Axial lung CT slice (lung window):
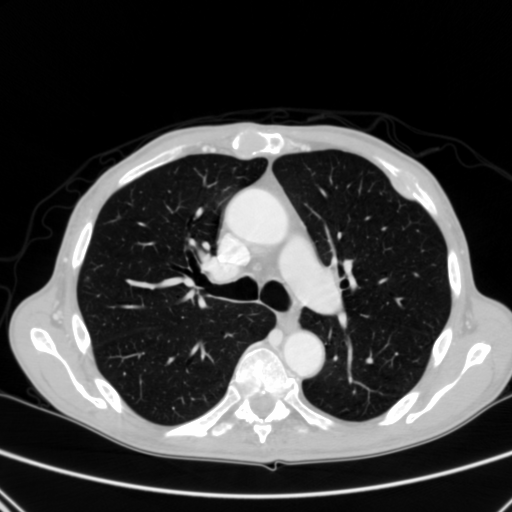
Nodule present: yes
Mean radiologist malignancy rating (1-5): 2